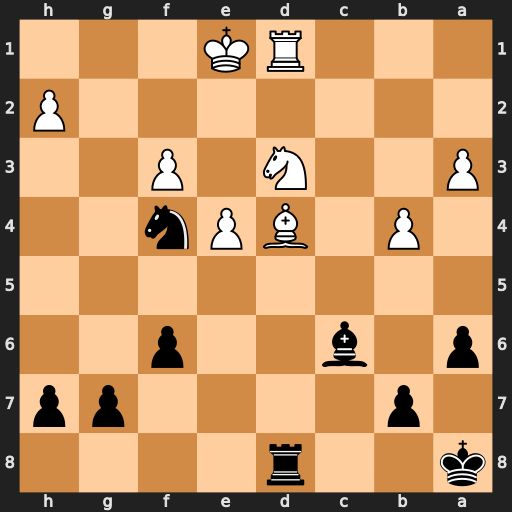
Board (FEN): k2r4/1p4pp/p1b2p2/8/1P1BPn2/P2N1P2/7P/3RK3
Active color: b
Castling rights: -
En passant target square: -
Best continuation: Ng2+ Kf2 Rxd4 Nb2 Rxd1